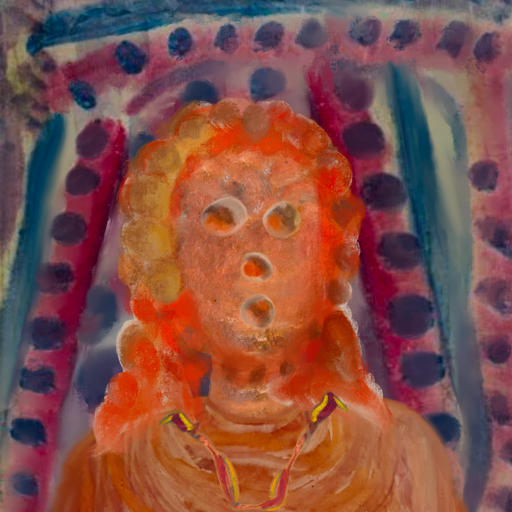
Background: HillGirl, Head And Neck Front: Boggyland, Face Front: Rupkatha, Bust: Pious_Lady, Hair Front: Rupkatha, Head Accessory: Blank, Second Necklace: Gypsy_Mother_1, Necklace: Blank, Baby: Blank